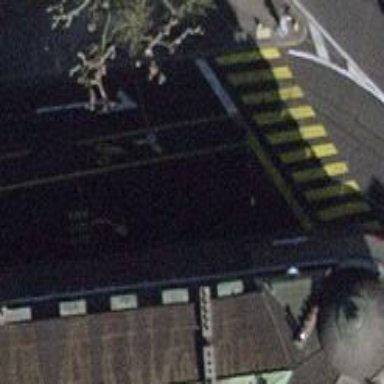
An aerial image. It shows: Bus stop for trolleybuses with designated stop position for public transport.